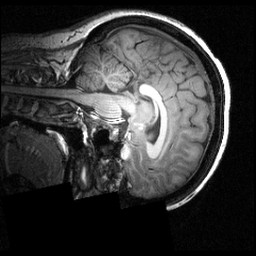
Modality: T1w
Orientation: sagittal
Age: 26
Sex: female
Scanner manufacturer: siemens
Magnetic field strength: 3.951 T
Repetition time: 1.5 s
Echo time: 0.00335 s